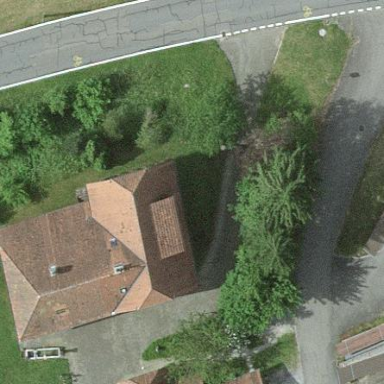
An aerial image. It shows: Residential building.